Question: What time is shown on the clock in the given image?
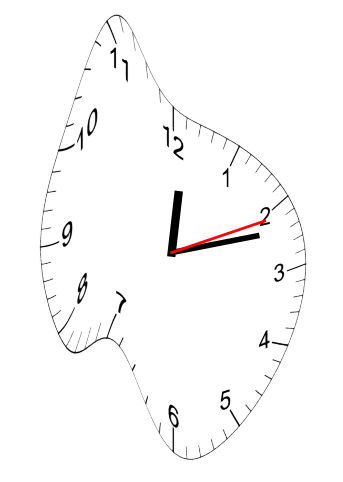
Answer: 12:12:11